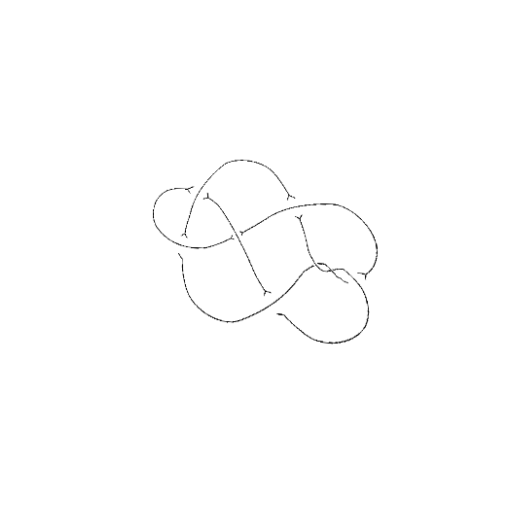
Crossing number: 8